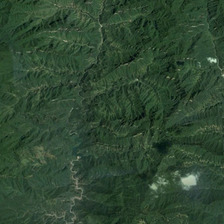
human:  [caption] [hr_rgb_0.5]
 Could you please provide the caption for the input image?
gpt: this mountain range is covered by lush woods .

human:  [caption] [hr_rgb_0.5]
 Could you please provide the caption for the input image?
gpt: here is a green mountain with white clouds .

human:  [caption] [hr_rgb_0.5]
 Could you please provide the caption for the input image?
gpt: here is a green mountain with white clouds .

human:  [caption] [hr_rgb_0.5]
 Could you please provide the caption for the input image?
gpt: here is a green mountain with white clouds .

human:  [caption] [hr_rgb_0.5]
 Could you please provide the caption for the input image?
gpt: it is a piece of irregular green mountains .